Question: I'm trying to display a set of images in a grid, and would like to reproduce the effect of the album grid view in iTunes with pure CSS, if possible.
Desired functionality (video: <URL>:
1. The images should be displayed in a grid with some padding, filling the browser width.
2. When the window is resized, the images & padding shrink until some minimum img width (let's say 150px).
3. Then the one image is pushed to the next row, and the images become bigger until window width is decreased again.
I know this is possible with javascript, but CSS would provide better performance. Is it possible?
Edit: I recorded a screencast to show the functionality from iTunes: <URL>

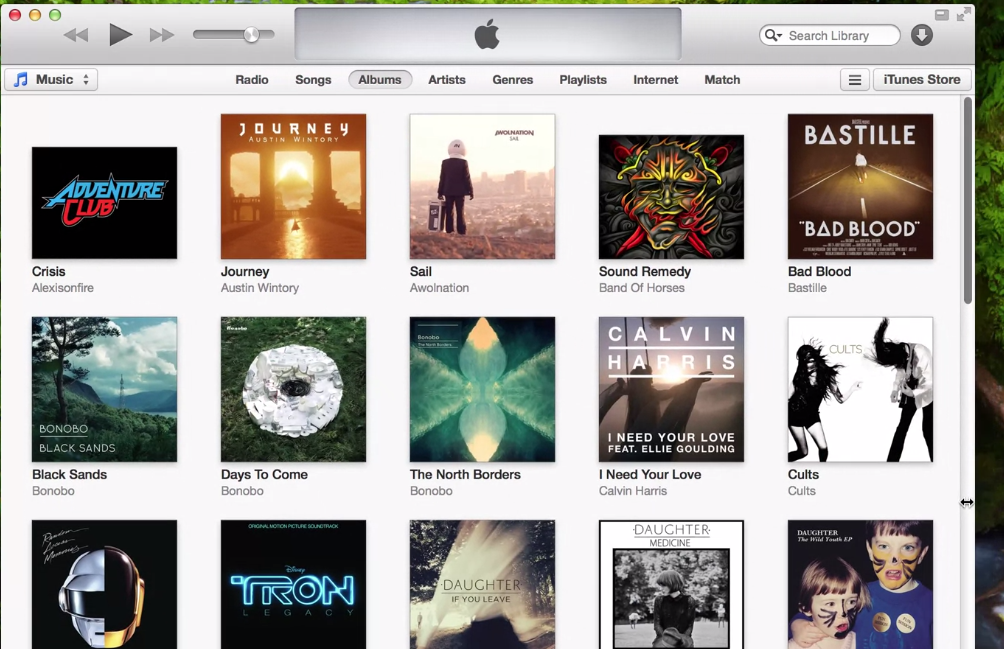
Answer: # JS Fiddle
Cooluhuru's answer set me in the right direction.
'''
img
{
float:left;
width : 31%;
padding : 1%;
max-width: 150px;
min-width : 100px;
}
'''
Which floats the images in a grid pattern, with an percentage based padding. max-width and min-width are required.
Now, we add media queries on the points where the image overflows to the next line (or even before, but then the images won't go to max-width).
With 200x200px images, this was at (464px,690px,860px,1040px). Breakpoints will depend on the image width, so this will only work for same size-width images.
Next, for each breakpoint only the image width % needs to be adjusted, to allow for the images to fill the row in it's smallest media-query state, and be small enough that the images can grow.
Notes:
1. It'll be best to have a fixed padding, since the padding just keeps getting more and more as the window gets bigger.